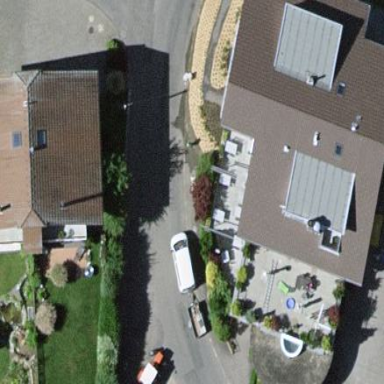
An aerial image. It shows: Restaurant in building.